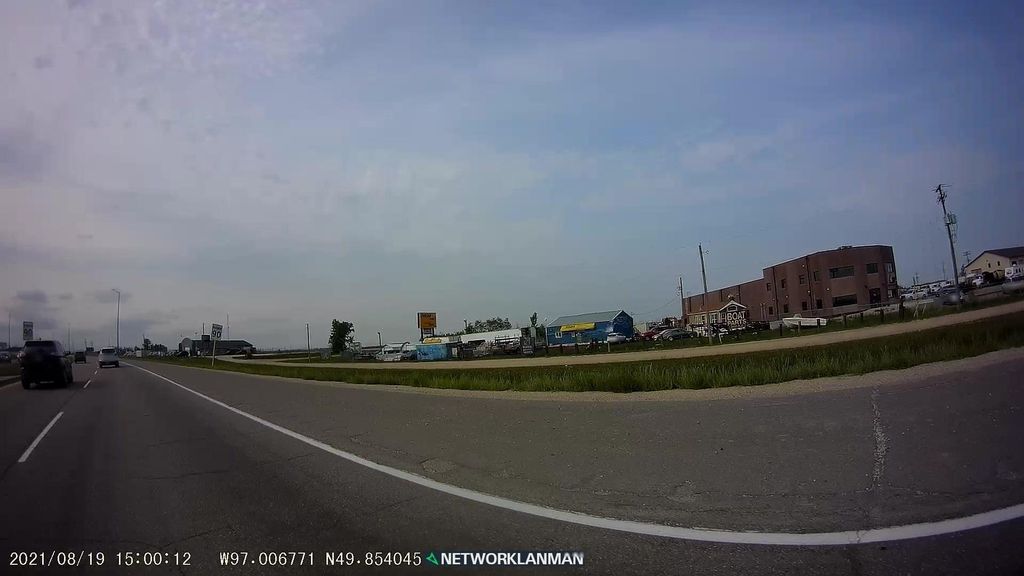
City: winnipeg